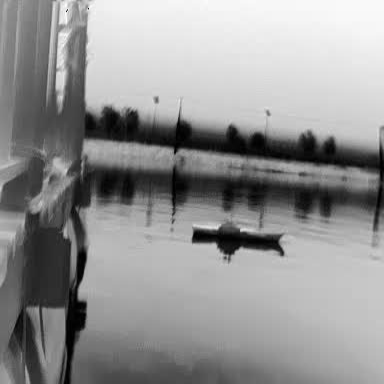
There is a warship in the infrared image.